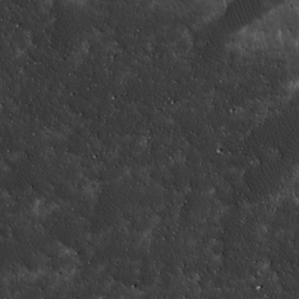
Label: non_frost